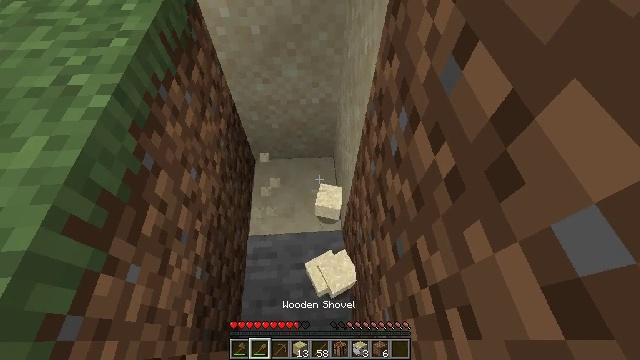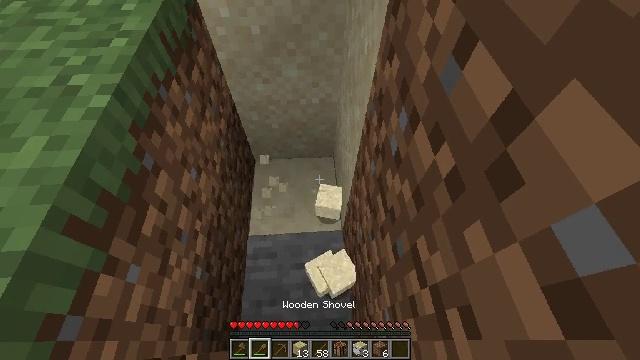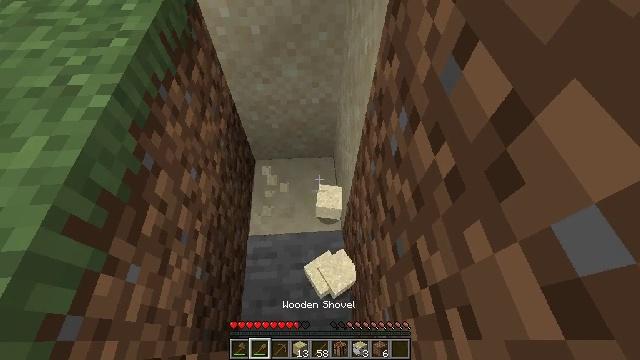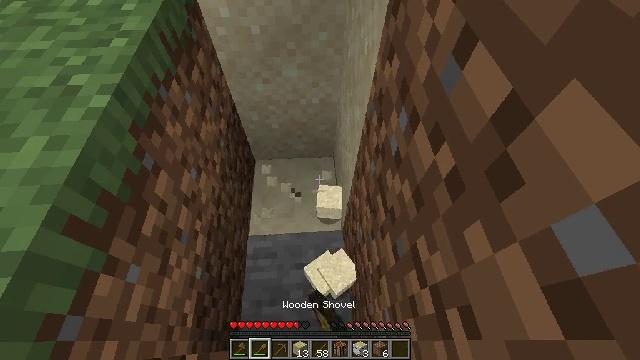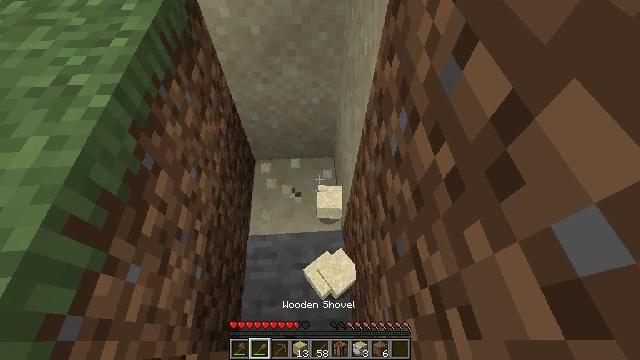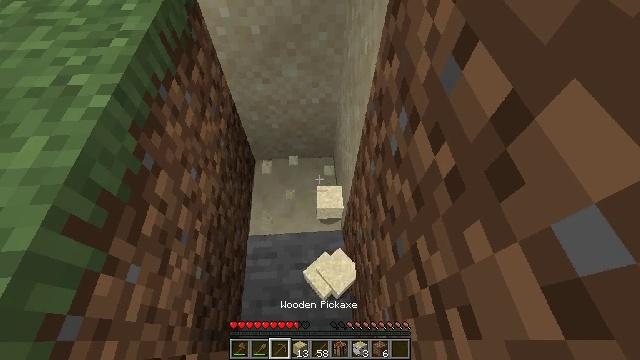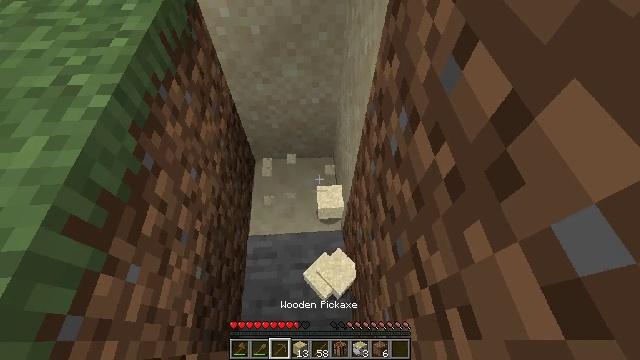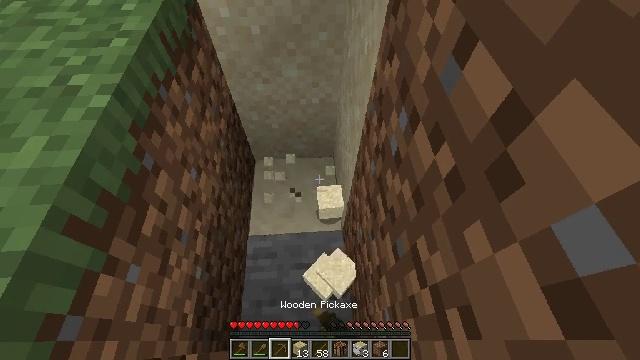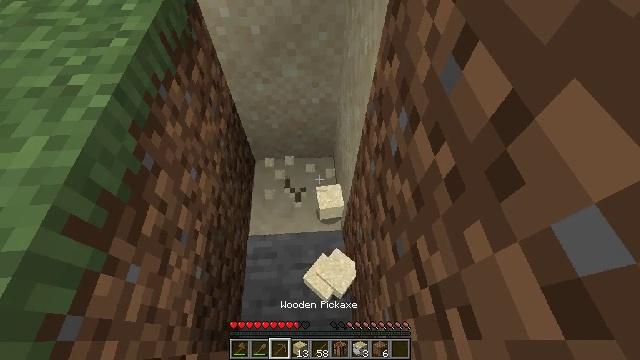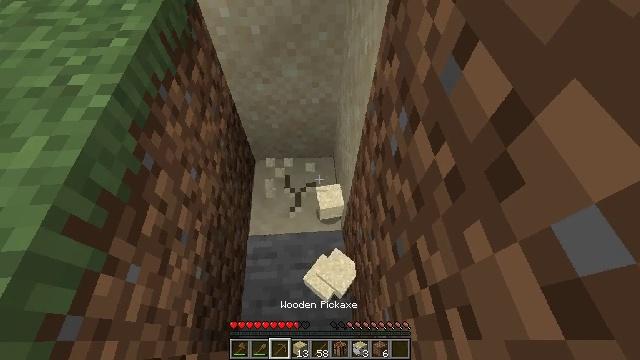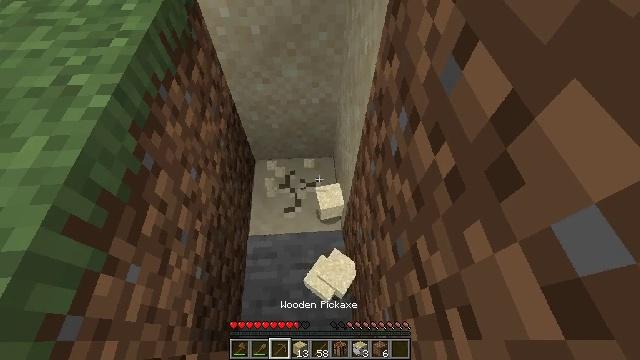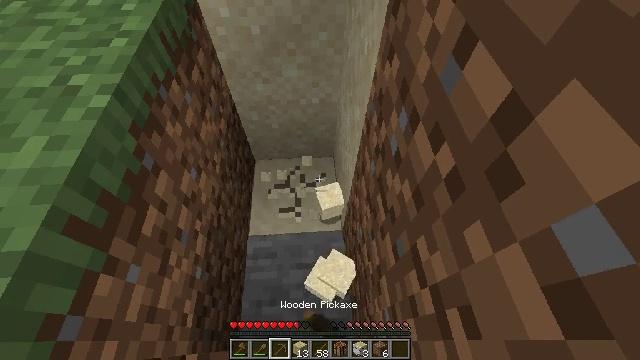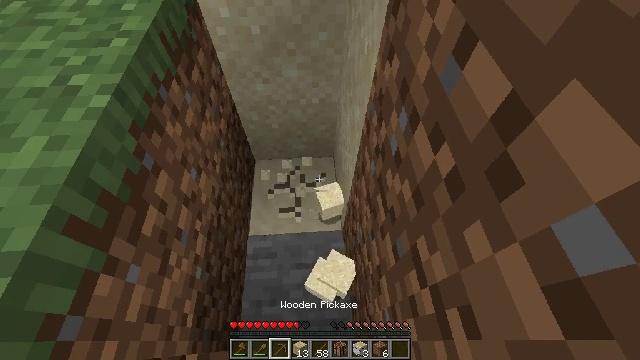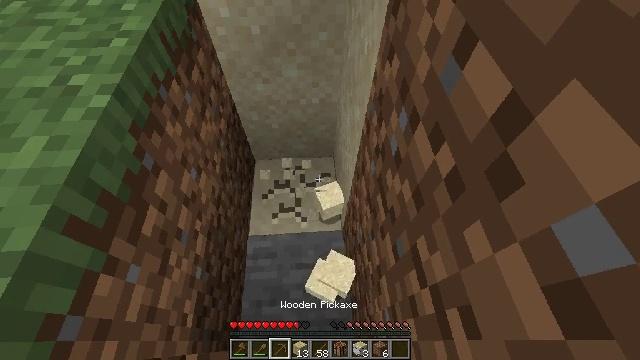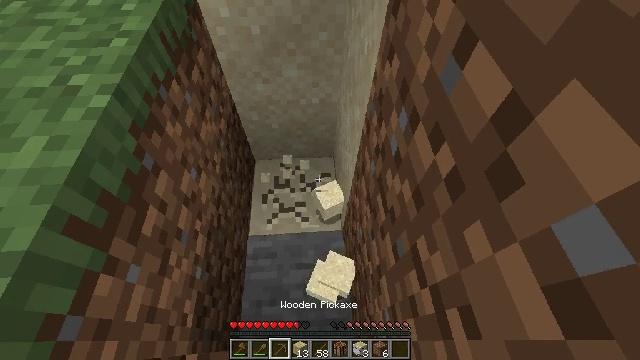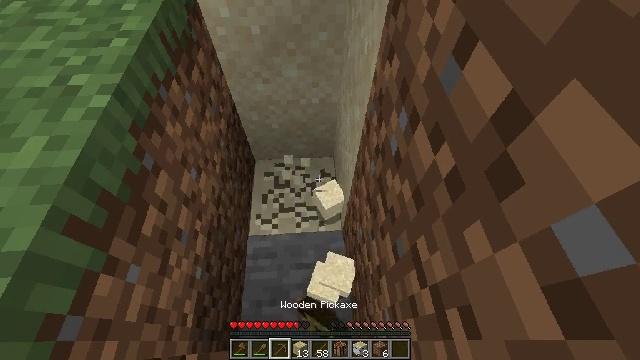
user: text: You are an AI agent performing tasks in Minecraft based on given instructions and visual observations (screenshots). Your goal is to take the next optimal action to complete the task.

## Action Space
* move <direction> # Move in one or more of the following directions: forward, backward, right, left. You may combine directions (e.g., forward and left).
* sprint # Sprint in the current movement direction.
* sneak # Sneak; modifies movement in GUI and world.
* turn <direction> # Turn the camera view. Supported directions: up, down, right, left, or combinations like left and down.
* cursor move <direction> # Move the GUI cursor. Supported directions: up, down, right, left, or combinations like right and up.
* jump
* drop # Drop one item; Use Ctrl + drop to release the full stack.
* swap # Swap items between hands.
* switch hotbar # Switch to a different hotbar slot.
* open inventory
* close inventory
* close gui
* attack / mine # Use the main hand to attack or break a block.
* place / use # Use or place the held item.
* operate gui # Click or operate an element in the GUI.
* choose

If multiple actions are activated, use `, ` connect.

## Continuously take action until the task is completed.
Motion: motion action
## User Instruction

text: Attack the sandstone to break it.
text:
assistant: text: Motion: attack / mine
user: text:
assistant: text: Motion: attack / mine
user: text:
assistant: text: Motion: attack / mine
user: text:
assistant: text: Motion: attack / mine
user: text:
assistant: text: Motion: attack / mine
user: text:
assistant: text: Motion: attack / mine
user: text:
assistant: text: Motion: attack / mine
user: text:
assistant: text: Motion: attack / mine
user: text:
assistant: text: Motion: attack / mine
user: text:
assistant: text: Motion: attack / mine
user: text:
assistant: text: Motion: attack / mine
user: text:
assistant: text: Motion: attack / mine
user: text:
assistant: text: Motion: attack / mine
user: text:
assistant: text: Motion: attack / mine
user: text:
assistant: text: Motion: attack / mine
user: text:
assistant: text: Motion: attack / mine
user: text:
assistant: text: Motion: attack / mine
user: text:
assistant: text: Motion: attack / mine
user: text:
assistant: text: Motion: attack / mine
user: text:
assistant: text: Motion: attack / mine
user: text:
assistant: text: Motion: attack / mine
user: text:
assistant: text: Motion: attack / mine
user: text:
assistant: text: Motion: attack / mine
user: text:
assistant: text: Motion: attack / mine